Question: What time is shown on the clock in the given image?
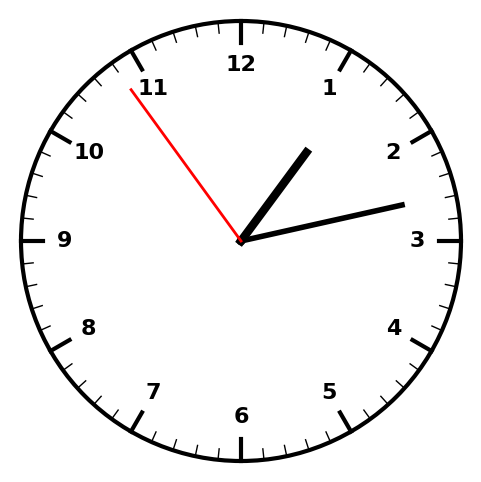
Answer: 01:12:54